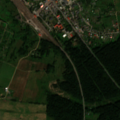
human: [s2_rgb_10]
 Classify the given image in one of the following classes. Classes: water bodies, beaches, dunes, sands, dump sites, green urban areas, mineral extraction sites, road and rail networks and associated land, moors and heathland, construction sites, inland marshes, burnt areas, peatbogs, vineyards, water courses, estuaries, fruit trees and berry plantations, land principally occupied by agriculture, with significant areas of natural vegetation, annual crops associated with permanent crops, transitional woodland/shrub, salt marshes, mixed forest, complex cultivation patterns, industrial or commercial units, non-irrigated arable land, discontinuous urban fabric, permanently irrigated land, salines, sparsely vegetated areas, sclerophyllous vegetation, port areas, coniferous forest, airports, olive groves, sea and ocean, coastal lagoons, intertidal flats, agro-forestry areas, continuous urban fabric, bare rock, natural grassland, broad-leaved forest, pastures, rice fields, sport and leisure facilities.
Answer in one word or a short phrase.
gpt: discontinuous urban fabric, road and rail networks and associated land, pastures, complex cultivation patterns, broad-leaved forest, mixed forest